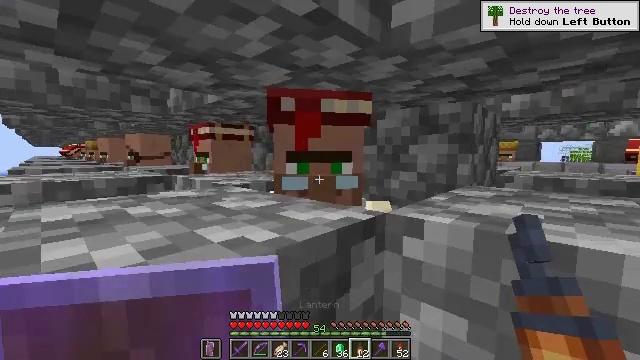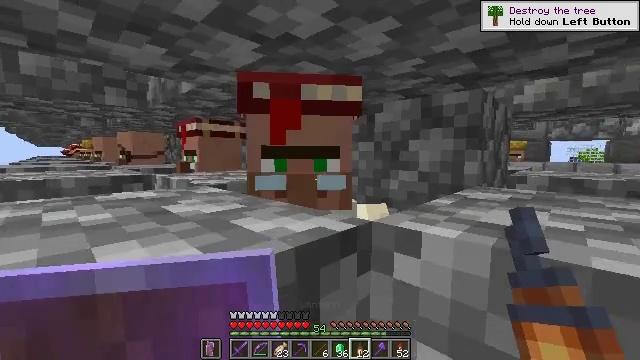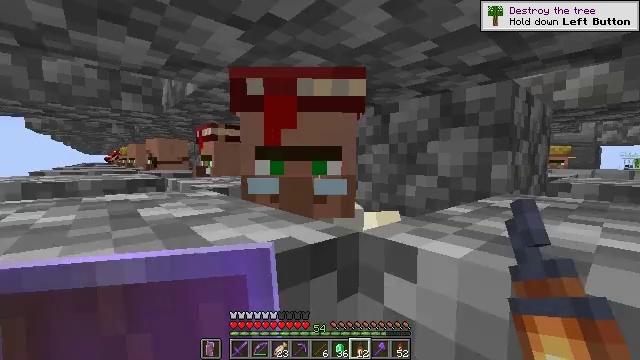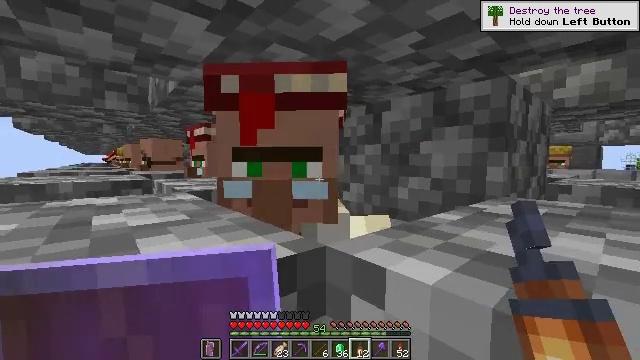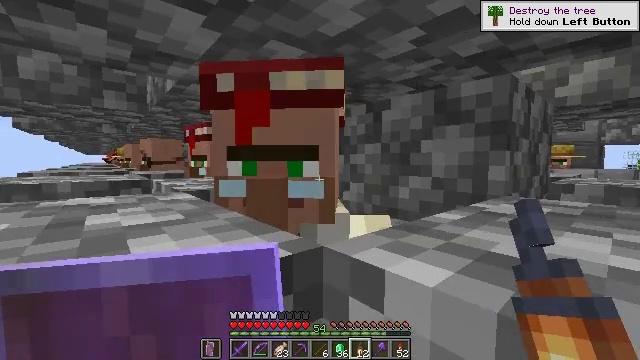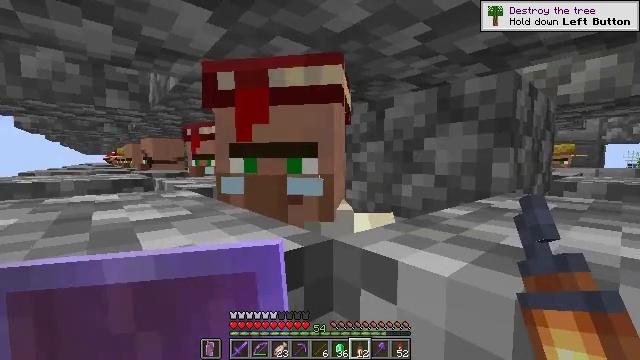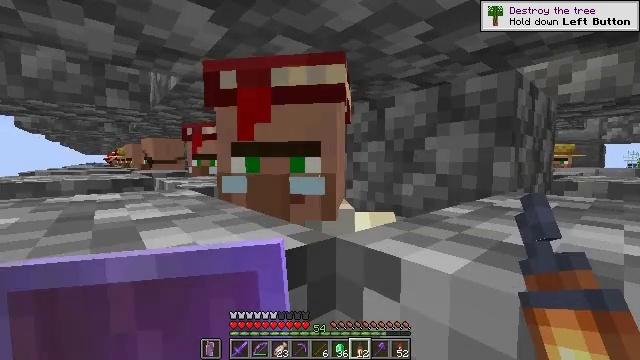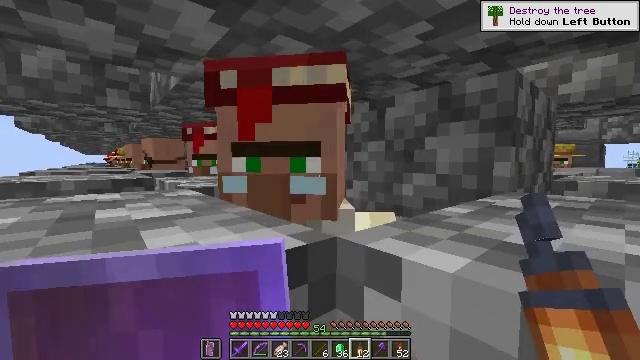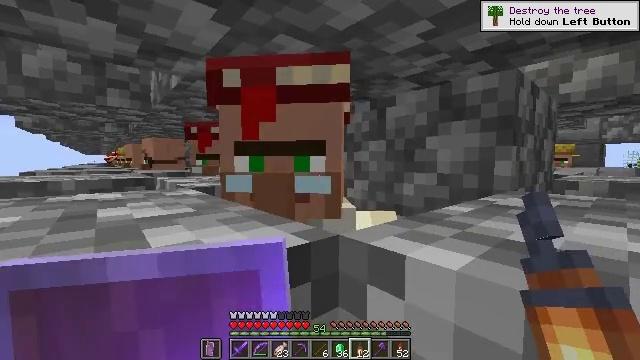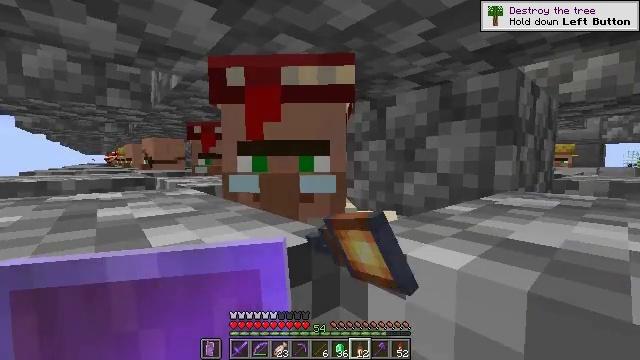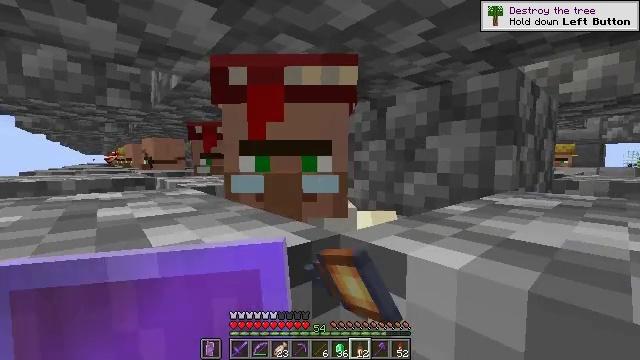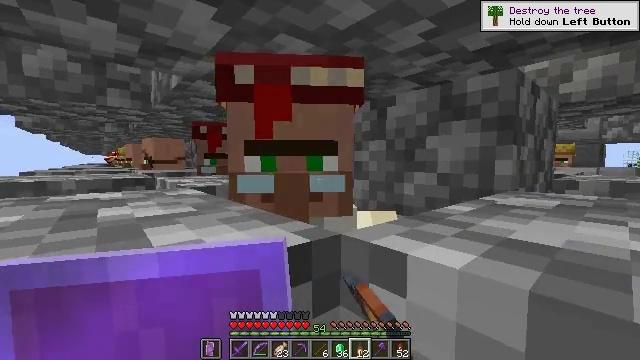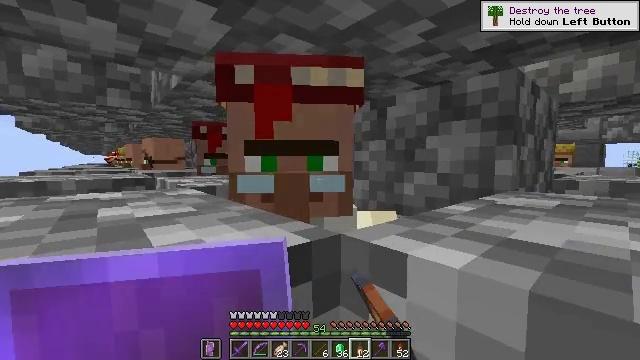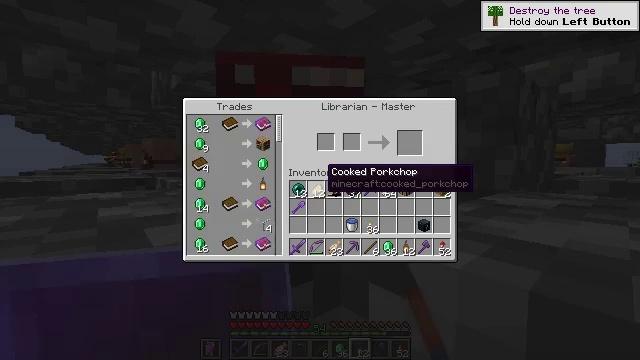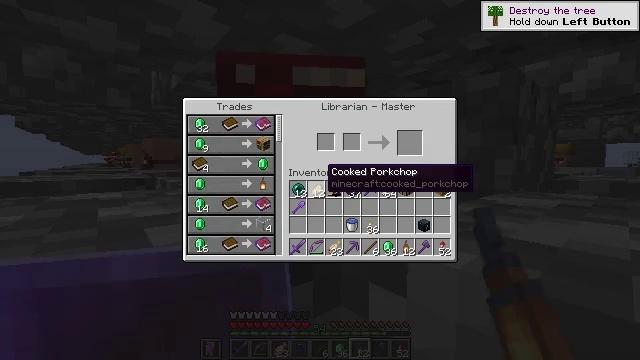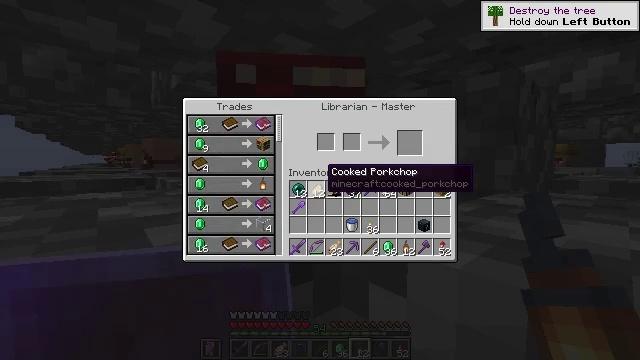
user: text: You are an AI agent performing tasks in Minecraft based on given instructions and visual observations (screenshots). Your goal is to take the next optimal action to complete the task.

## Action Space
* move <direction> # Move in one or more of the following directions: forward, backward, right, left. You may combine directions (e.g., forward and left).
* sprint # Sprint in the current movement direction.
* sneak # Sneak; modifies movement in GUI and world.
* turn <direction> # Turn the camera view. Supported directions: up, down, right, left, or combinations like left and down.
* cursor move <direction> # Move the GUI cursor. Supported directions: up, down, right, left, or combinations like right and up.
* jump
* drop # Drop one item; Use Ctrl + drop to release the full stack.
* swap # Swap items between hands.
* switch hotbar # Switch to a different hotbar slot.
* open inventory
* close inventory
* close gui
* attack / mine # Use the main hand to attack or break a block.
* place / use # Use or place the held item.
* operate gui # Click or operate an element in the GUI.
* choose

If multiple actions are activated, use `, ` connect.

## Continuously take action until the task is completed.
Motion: motion action
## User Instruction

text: Craft a lantern from iron nuggets and a torch.
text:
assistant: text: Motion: move forward and move right
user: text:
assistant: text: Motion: move forward and move right, turn left and up
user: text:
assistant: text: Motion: move forward
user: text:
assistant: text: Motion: no_op
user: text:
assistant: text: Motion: no_op
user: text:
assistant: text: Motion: no_op
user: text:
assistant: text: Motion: no_op
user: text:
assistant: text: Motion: use / place
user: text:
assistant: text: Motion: use / place
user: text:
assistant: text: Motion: use / place
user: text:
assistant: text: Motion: use / place
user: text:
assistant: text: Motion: no_op
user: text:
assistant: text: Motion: no_op
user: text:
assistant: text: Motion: no_op
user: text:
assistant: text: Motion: no_op
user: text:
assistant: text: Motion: no_op
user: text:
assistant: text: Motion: no_op
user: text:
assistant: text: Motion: turn left
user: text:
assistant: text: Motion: turn left
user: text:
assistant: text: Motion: turn left
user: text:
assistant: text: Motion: sneak, turn left
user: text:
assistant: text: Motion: sneak, turn left
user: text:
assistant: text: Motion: sneak
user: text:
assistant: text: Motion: sneak
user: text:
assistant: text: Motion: sneak, attack / mine
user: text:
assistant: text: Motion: sneak, attack / mine
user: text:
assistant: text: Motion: sneak, turn right, attack / mine
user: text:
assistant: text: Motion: sneak, turn right and up
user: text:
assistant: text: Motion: sneak, turn right and up
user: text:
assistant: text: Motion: sneak, turn right